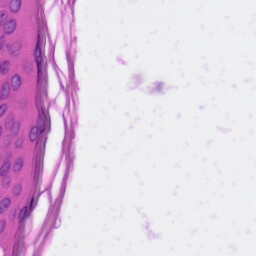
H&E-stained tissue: Skin